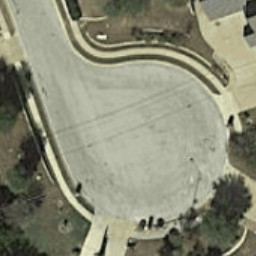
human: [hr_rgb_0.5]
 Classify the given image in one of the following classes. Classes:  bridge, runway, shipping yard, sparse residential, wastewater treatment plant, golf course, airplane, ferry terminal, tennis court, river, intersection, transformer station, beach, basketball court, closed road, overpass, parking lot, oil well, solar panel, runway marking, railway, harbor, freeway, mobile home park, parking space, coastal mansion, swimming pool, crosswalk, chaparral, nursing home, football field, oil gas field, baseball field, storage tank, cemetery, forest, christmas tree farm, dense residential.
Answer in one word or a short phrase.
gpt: closed road